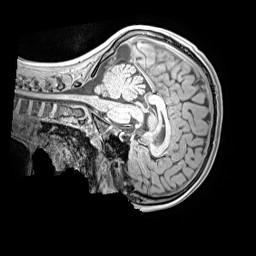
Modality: MP2RAGE
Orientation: sagittal
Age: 10
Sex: male
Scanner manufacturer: siemens
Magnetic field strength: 3 T
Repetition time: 4 s
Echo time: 0.00299 s